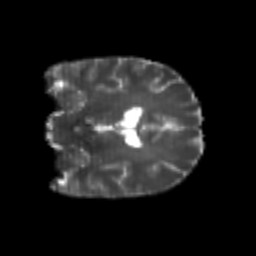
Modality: T2w
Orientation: coronal
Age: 20
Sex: female
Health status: healthy
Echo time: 0.074 s